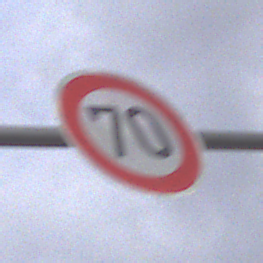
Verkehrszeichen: Geschwindigkeit70
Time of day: MorningAfternoon
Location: Outdoor (Suburban)
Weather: PartlyCloudy
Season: NotSpecified
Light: Natural